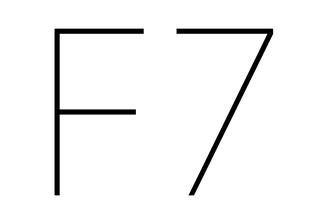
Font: Inter_Thin